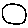
Label: circle